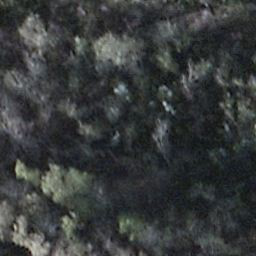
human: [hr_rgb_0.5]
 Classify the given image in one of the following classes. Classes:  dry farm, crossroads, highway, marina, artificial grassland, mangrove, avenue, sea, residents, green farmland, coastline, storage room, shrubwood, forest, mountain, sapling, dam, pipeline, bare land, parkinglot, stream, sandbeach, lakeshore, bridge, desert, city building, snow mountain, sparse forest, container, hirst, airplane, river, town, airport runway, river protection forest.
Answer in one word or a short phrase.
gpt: shrubwood